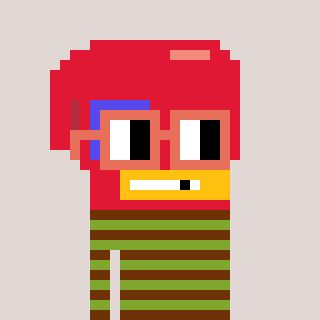
a pixel art character with square orange glasses, a boxing glove-shaped head and a slimegreen-colored body on a warm background